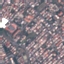
Land use / land cover class: Residential